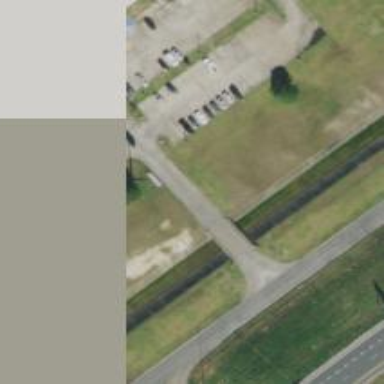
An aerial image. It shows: Culvert underpass for canal.